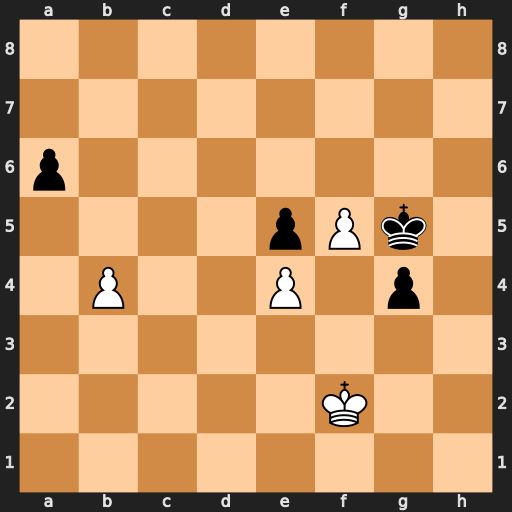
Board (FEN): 8/8/p7/4pPk1/1P2P1p1/8/5K2/8
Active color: w
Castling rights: -
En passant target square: -
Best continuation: Kg3 Kh5 f6 Kg6 Kxg4